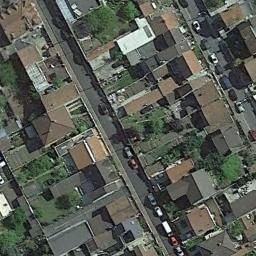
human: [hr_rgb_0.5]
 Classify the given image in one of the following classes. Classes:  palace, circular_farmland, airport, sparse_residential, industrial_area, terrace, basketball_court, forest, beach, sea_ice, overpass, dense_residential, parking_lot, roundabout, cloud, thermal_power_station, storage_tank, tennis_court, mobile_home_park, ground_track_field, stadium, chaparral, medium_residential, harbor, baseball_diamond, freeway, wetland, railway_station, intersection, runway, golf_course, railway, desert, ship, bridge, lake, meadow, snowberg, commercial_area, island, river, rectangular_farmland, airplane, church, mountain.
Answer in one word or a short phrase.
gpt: dense_residential